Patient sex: M
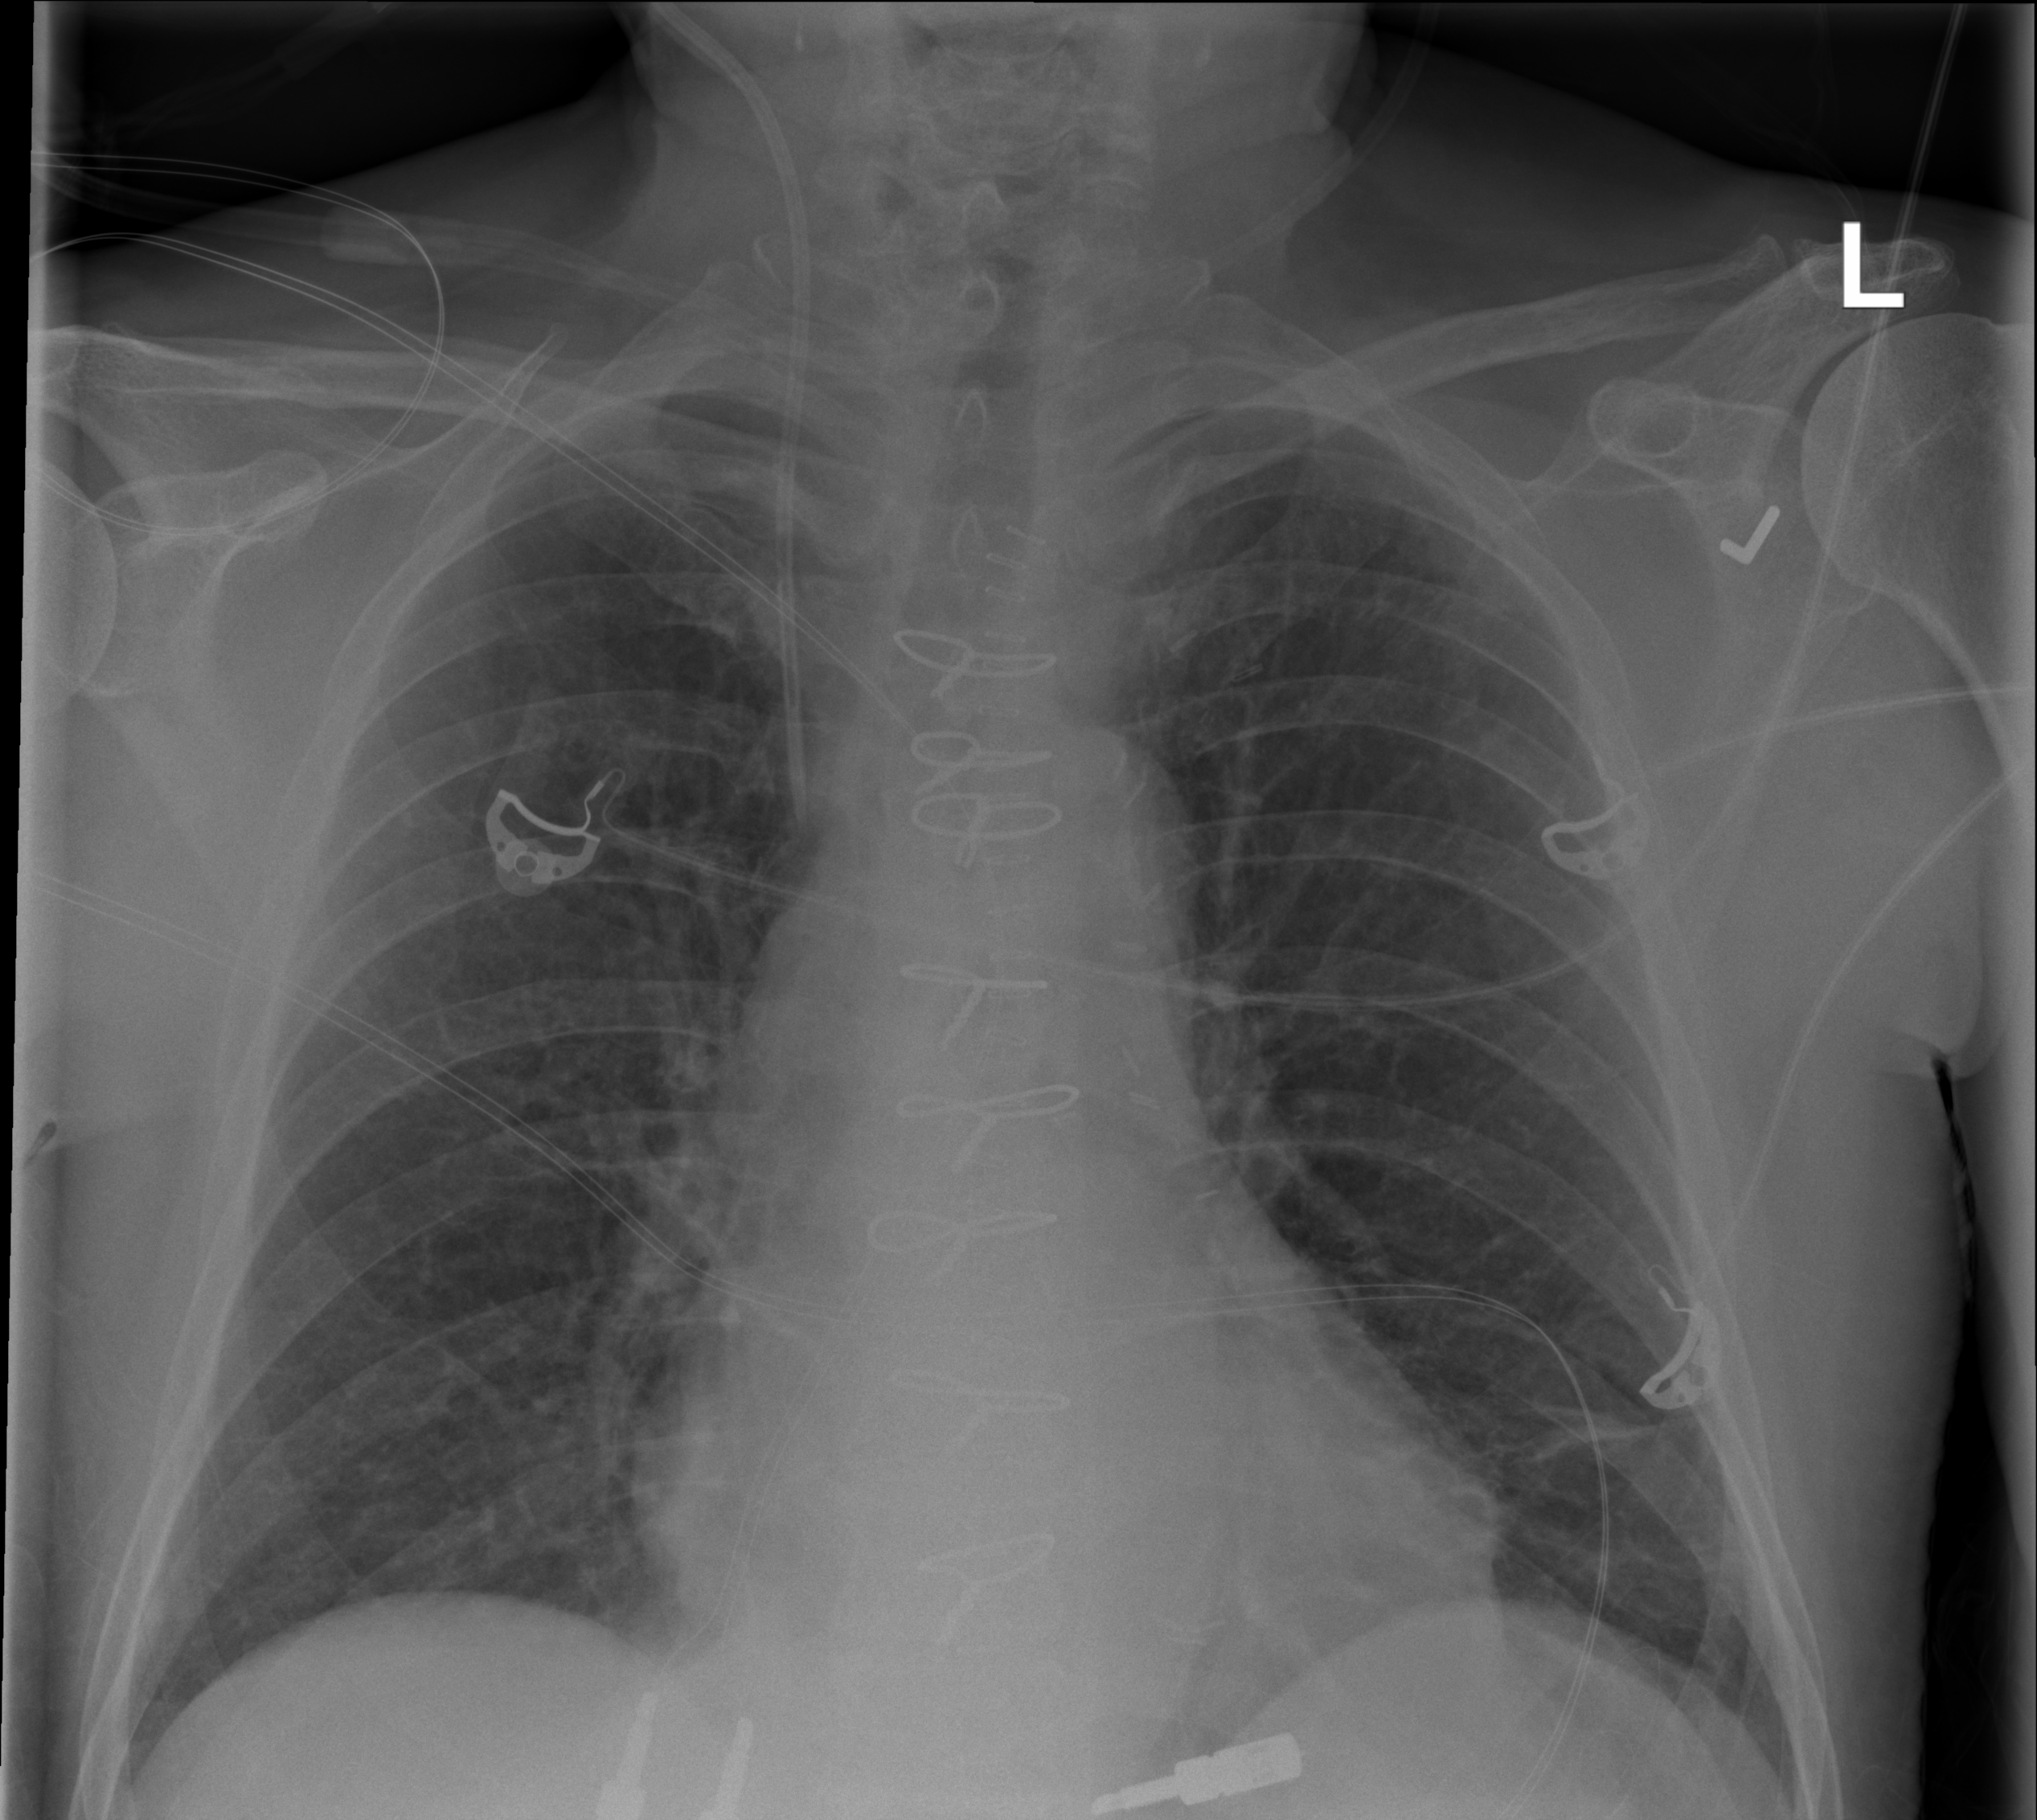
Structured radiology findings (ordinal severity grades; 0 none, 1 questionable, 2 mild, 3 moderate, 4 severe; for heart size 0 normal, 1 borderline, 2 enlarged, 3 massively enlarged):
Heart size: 1
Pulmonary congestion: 1
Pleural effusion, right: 0
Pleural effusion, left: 0
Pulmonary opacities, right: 0
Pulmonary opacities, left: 0
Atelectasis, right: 0
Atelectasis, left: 2